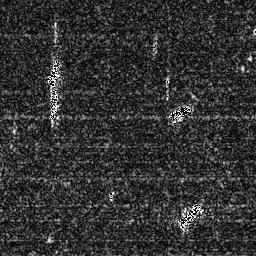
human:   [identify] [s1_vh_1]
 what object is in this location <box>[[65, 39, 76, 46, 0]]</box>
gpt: <ref>1 medium ship at the right</ref>